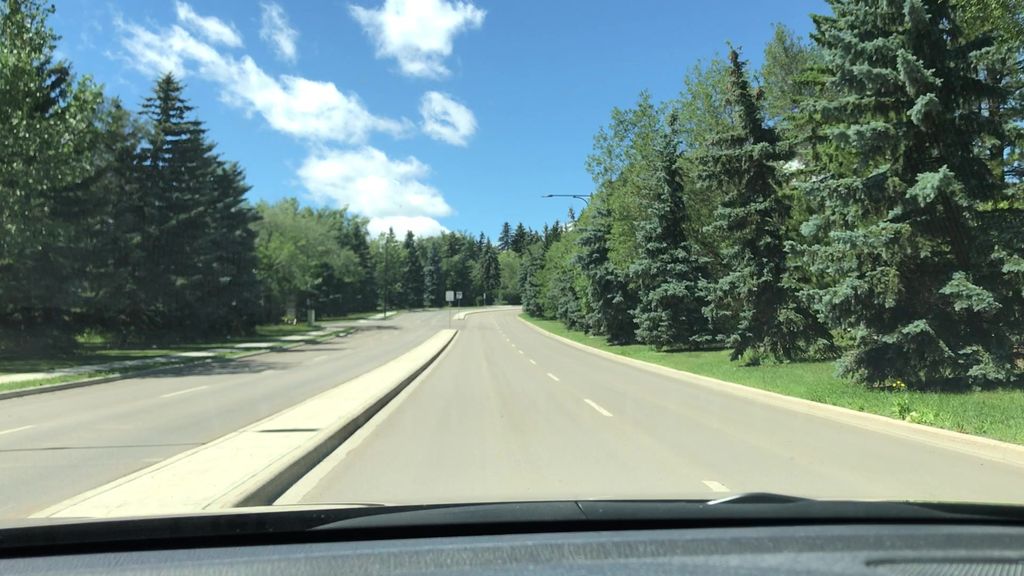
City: edmonton